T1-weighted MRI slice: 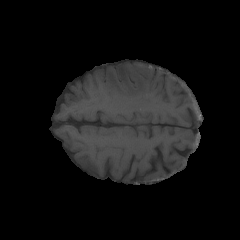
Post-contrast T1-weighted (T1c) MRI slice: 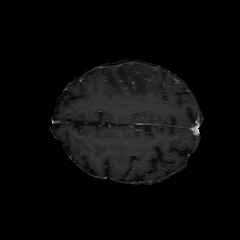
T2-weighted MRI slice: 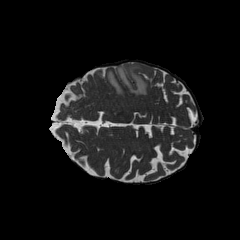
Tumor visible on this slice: yes